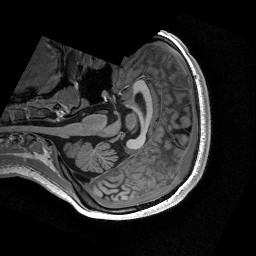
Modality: T1w
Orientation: axial
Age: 18
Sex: female
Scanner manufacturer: siemens
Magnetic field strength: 3 T
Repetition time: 2.53 s
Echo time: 0.00267 s